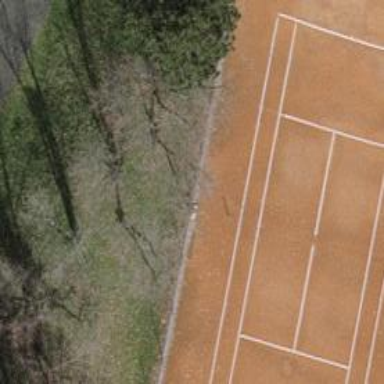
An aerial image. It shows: Tennis court on the leisure land pitch.